Question: Using the include method does not include the children of a collection.
'''
var abuseCaseQuery =
from @event in
context.AbuseEvents.Include("AbuseCase.AbuseCaseStatus.Status")
select new
{
@event.SecurityGroupId,
@event.AbuseCaseId,
@event.AbuseCase.AbuseCaseStatus
}
;
var abuseCases = abuseCaseQuery.ToList();
'''
The 'abuseCases' List contains all the 'AbuseCasesStatus' and the 'StatusId' but the 'Status' object is null.
edmx:

How can I populate the 'Status' navigation property?
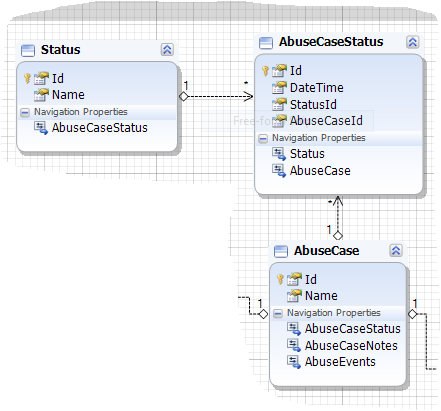
Answer: In EF, 'Includes' are ignored when you add a projection with 'Select'.
So, you have to explicitly select all the data you want:
'''
select new
{
@event.SecurityGroupId,
@event.AbuseCaseId,
@event.AbuseCase.AbuseCaseStatuses
.Select( acs => new { AbuseCaseStatus = acs, Status = acs.Status } )
}
'''
---
This does result in a "flat" object, so you might like to fix up the object graph afterwards:
'''
foreach( var abuseCase in abuseCases )
{
foreach( var acs in abuseCase.AbuseCaseStatuses )
{
acs.AbuseCaseStatus.Status = acs.Status;
}
}
'''